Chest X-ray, AP view. Patient: 46 years old, sex F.
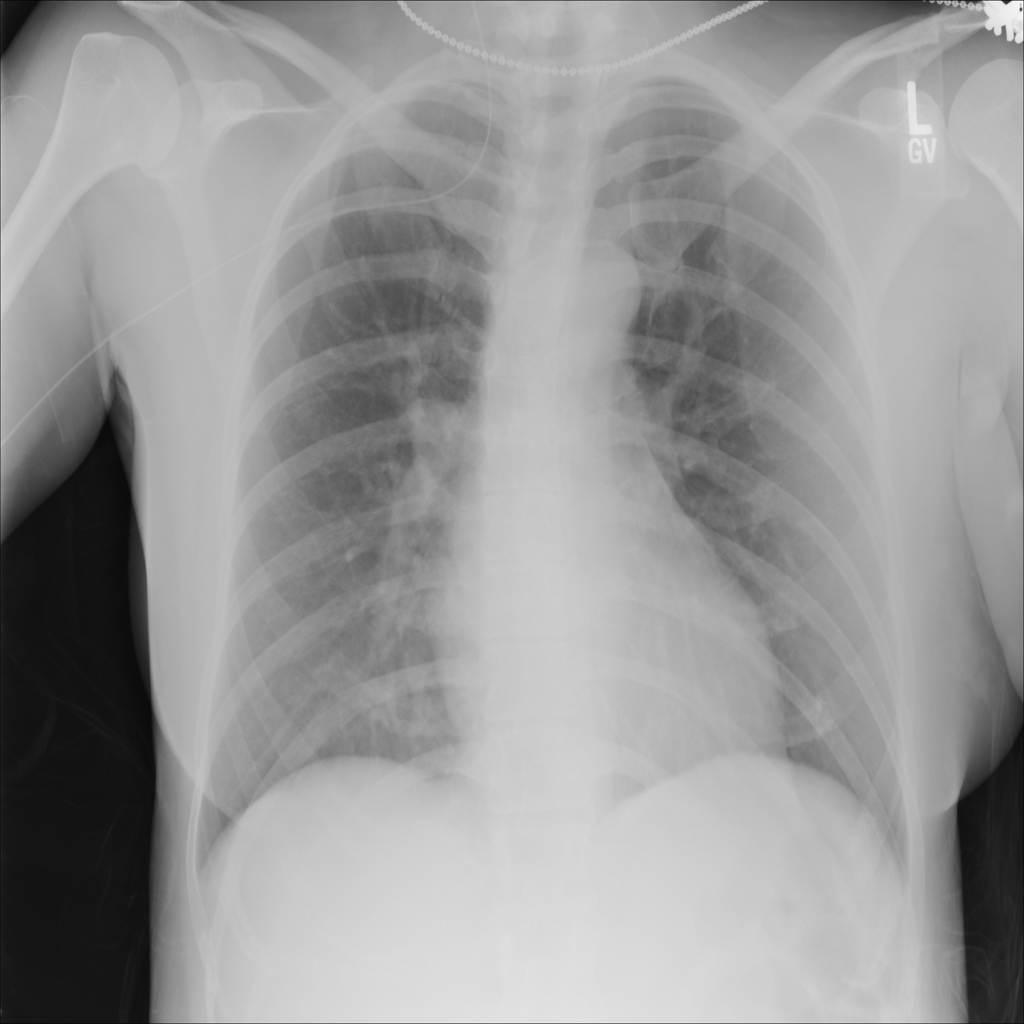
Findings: No Finding